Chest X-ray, AP view. Patient: 33 years old, sex M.
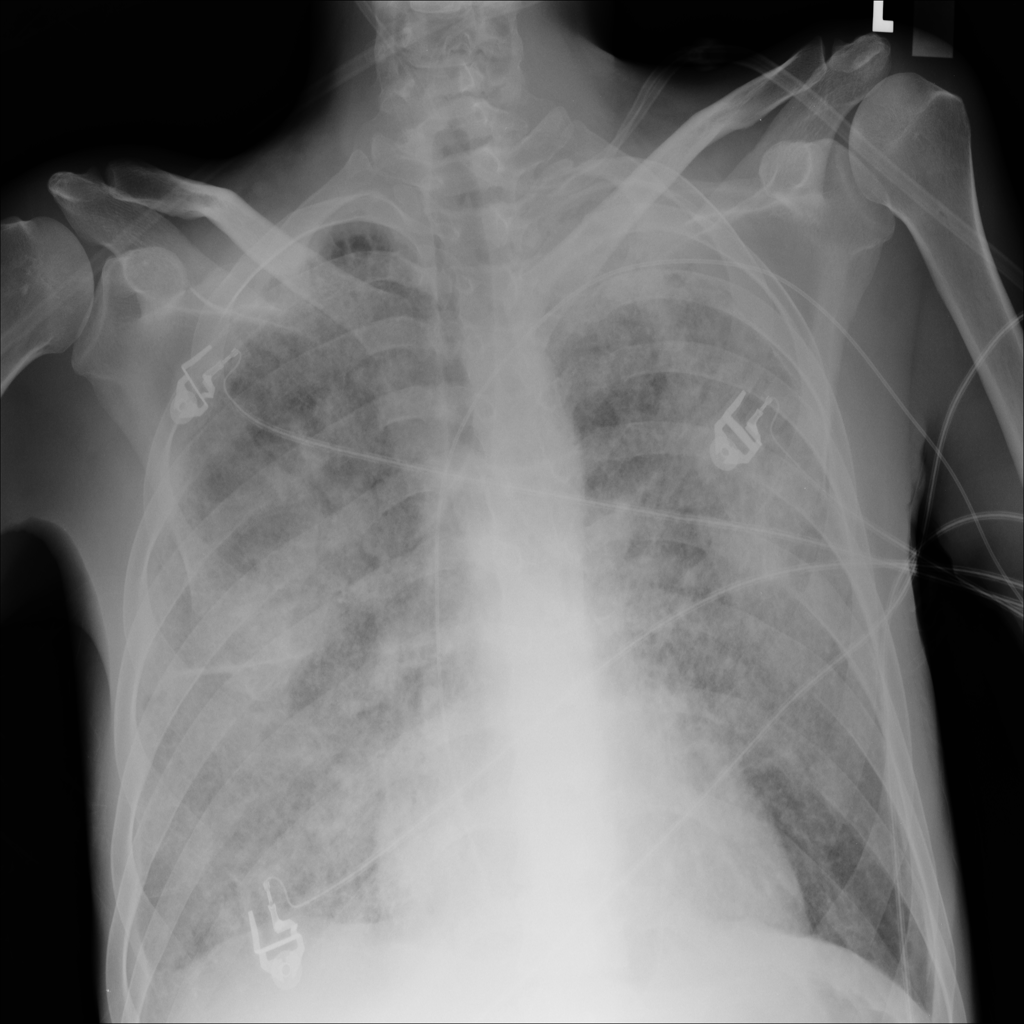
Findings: No Finding